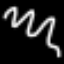
Label: squiggle